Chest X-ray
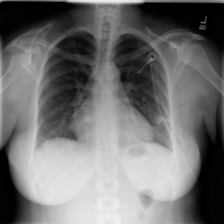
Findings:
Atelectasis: negative
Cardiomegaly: negative
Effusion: negative
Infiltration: negative
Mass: negative
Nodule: negative
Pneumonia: negative
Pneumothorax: negative
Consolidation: negative
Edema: negative
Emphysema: positive
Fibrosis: negative
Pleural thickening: negative
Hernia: negative